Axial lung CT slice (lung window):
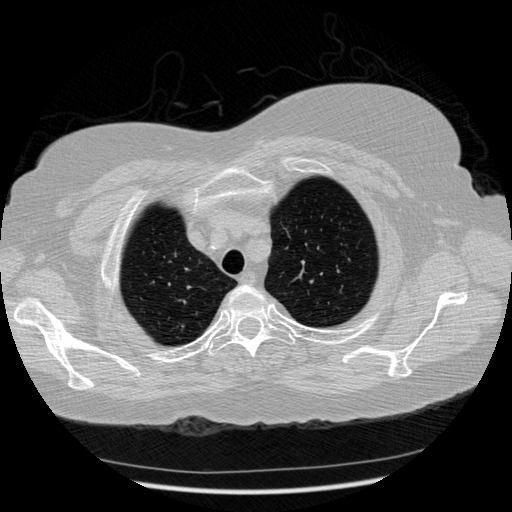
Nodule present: no